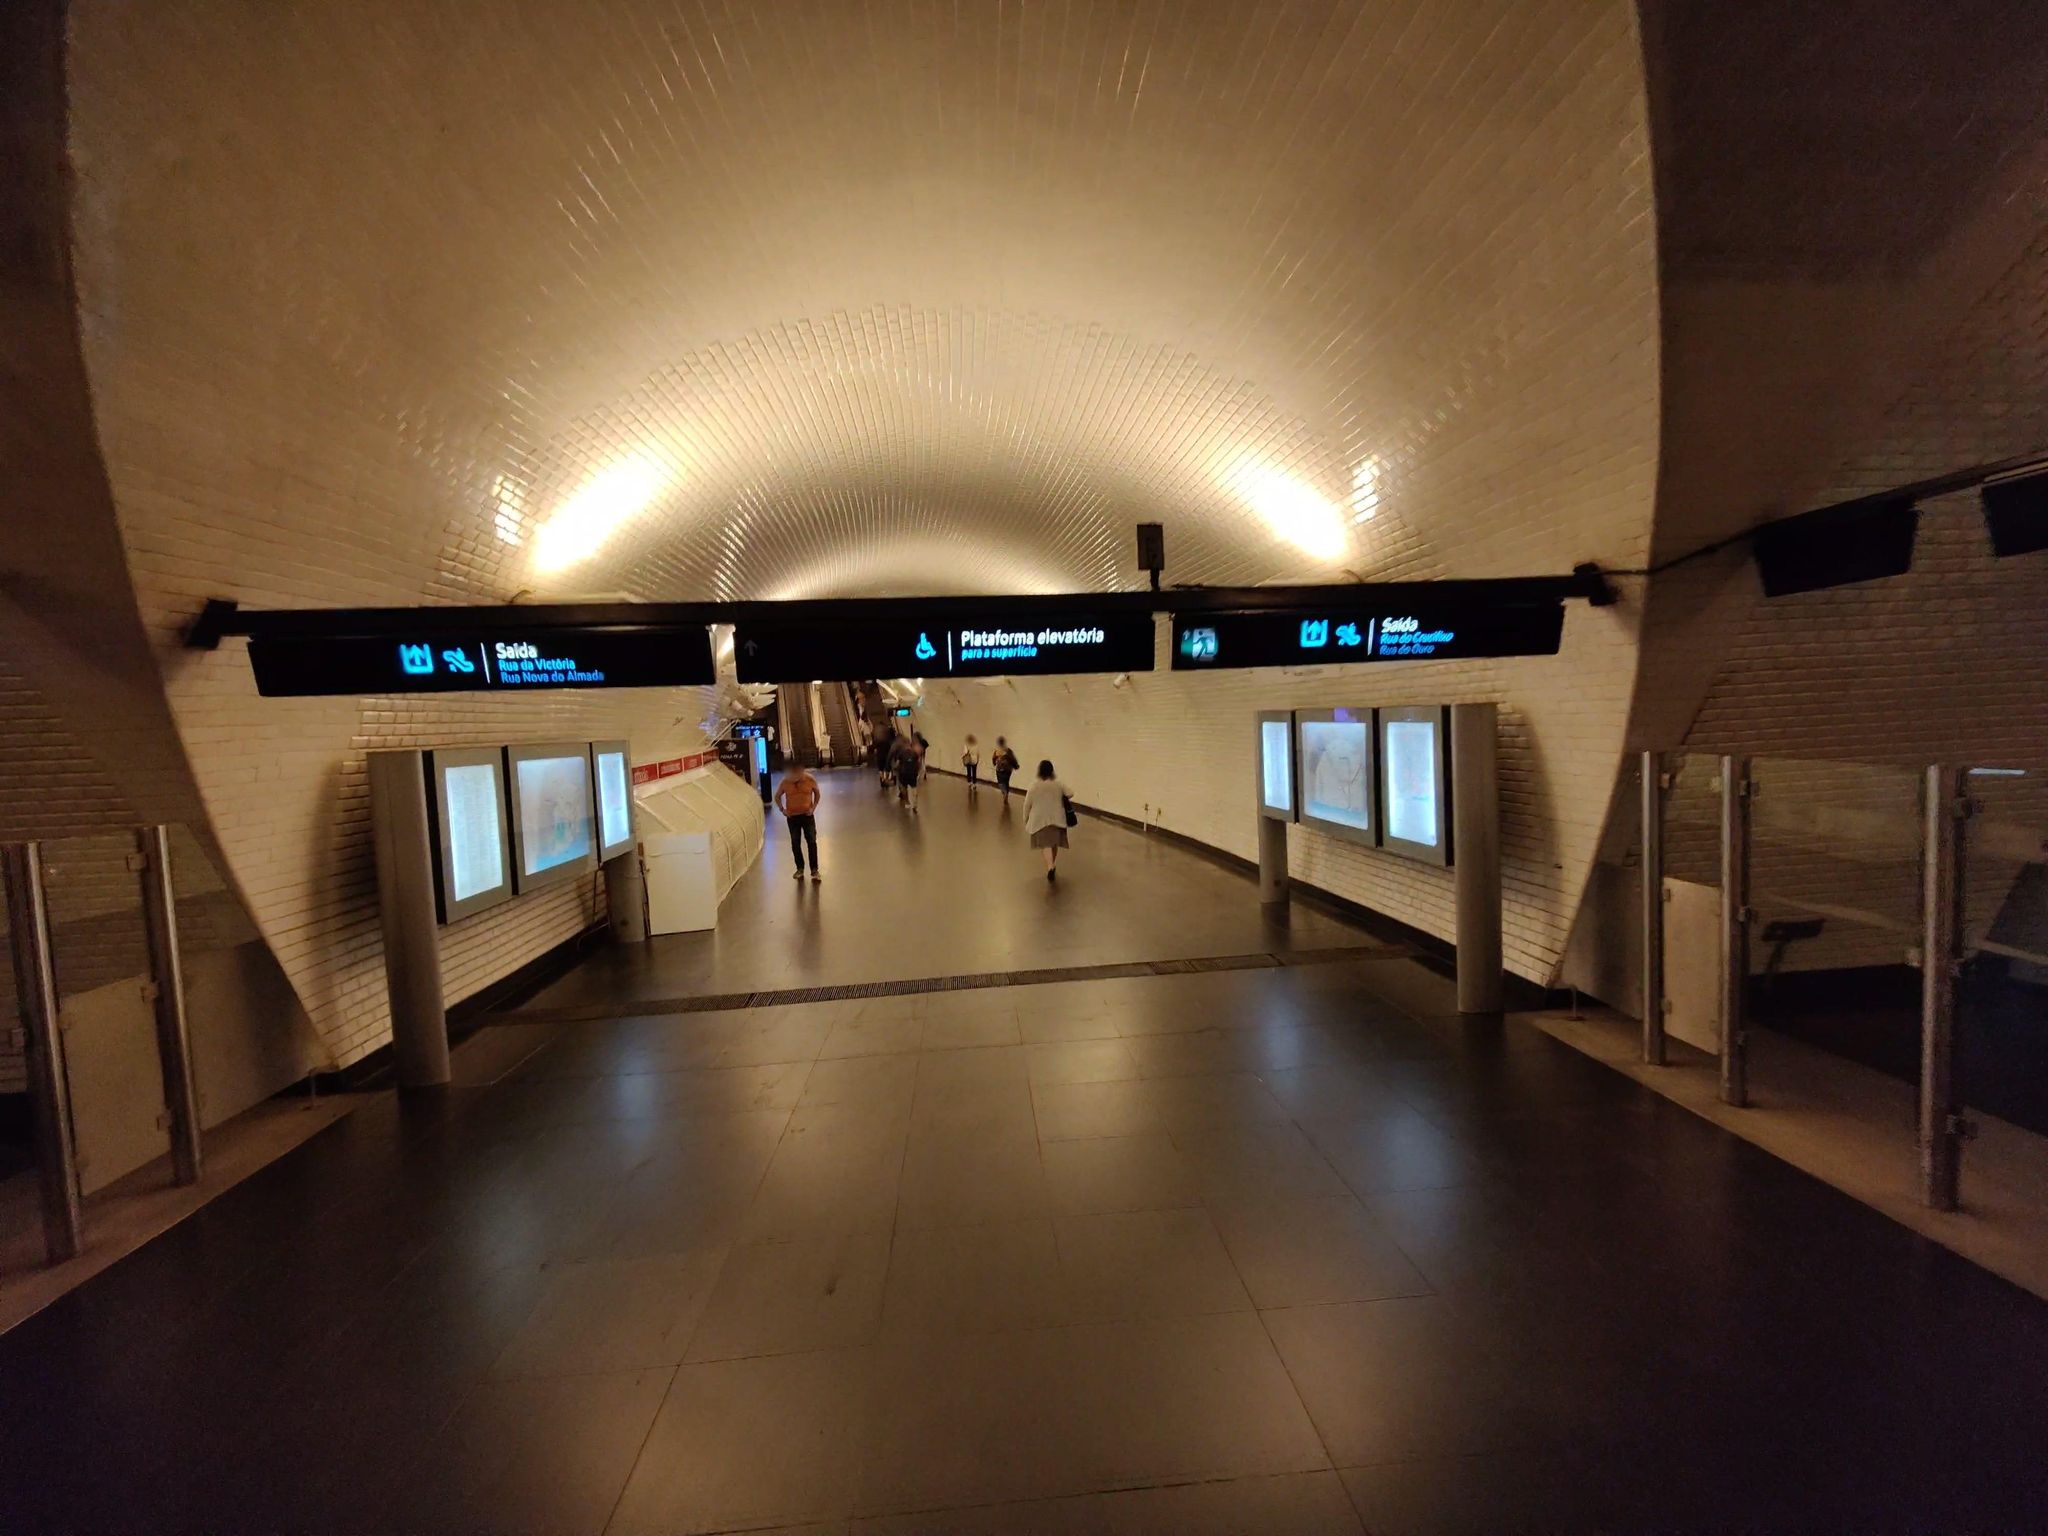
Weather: snowy
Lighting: night
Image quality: slightly poor
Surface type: cycling surface
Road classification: pedestrian, steps, footway
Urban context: urban centre
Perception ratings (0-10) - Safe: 1.97, Lively: 3.87, Beautiful: 6.85, Boring: 1.56, Depressing: 7.74, Wealthy: 1.79